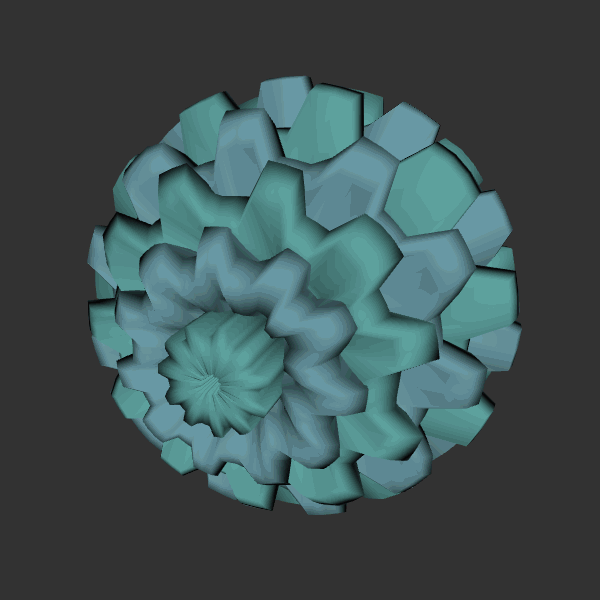
Background: dark